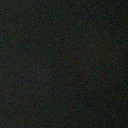
Screen state: off